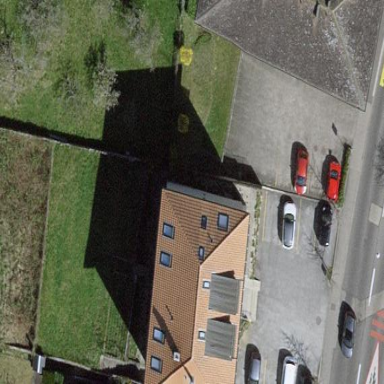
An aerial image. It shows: Hipped roof on apartment building.